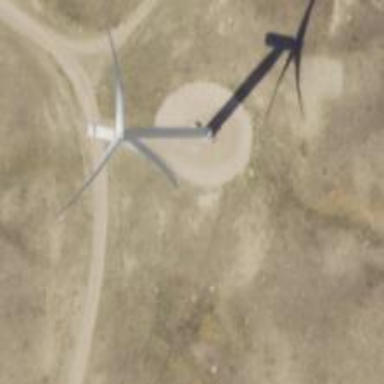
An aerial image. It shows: Wind power generator with wind turbines.